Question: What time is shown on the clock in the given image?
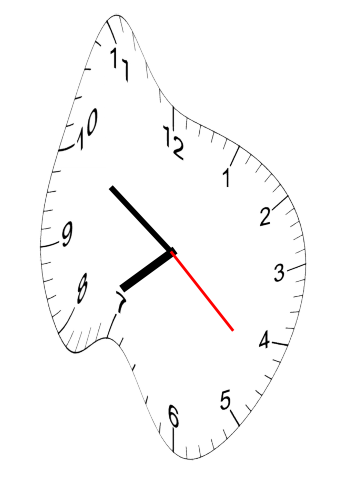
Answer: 07:50:22